Question: i want my rectangle to stop when the user press both left and right key. I researched about multiple key handlings but couldnt manage to find anything.
'''
package View;
import java.awt.*;
import java.awt.event.*;
import javax.swing.*;
public class GamePanel extends JPanel {
private final int WIDTH = 600, HEIGHT = 500;
// PROPERTIES
private Timer timer;
int x = 0;
int y = 475;
int velX = 0; // only left or right
// CONSTRUCTOR
public GamePanel() {
setSize(WIDTH, HEIGHT);
setBackground(new Color(240, 255, 255));
timer = new Timer(5, new MyTimerListener());
addKeyListener( new MyKeyListener());
setFocusable(true); // for key listening
setFocusTraversalKeysEnabled(false);
timer.start();
}
// METHODS
@Override
public void paintComponent(Graphics g) {
super.paintComponent(g);
g.setColor( new Color(201, 51, 51));
g.fillRoundRect(x, y, 80, 20, 15, 15);
}
public class MyTimerListener implements ActionListener {
@Override
public void actionPerformed(ActionEvent e) {
if ( x < 0 )
{
velX = 0;
x = 0;
}
if ( x > 520 )
{
velX = 0;
x = 520;
}
x = x + velX;
repaint();
}
}
public class MyKeyListener implements KeyListener {
@Override
public void keyPressed(KeyEvent e) {
int code = e.getKeyCode();
if ( code == KeyEvent.VK_LEFT )
velX = -1;
if ( code == KeyEvent.VK_RIGHT )
velX = 1;
}
@Override
public void keyReleased(KeyEvent e) {
velX = 0;
}
@Override
public void keyTyped(KeyEvent e) {}
}
}
'''
thanks for heeeeeeeeeeeeeeeeeeeeeeeeeeeeeeeeeeeeeeeeeeeeeeeeeeelp

![two muppets]
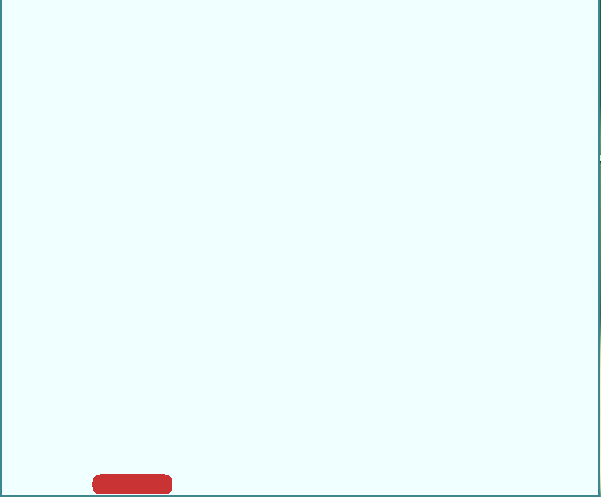
Answer: So again, use Key Bindings and not a KeyListener. You would want to use separate bindings for key press and release for both right and left arrow keys, and will want to have your key binding actions change the state of your program that will effect how the Swing Timer moves the paddle. In this example here (borrowed from another example of mine), I've created an enum, Direction to encapsulate the right and left directions, and have created a 'Map<Direction, Boolean>' that will associate a boolean with both right and left directions. A right arrow key press will change the map to associate the RIGHT direction with a 'true' boolean, and key release would do the opposite. The Timer would poll the Map to see where to move the paddle. For example:
'''
import java.awt.Color;
import java.awt.Dimension;
import java.awt.Graphics;
import java.awt.Graphics2D;
import java.awt.RenderingHints;
import java.awt.event.ActionEvent;
import java.awt.event.ActionListener;
import java.awt.event.KeyEvent;
import java.util.EnumMap;
import java.util.Map;
import javax.swing.*;
@SuppressWarnings("serial")
public class GamePanel2 extends JPanel {
private static final int PREF_W = 600;
private static final int PREF_H = 500;
private static final int PADDLE_Y = 475;
private static final int PADDLE_W = 80;
private static final int PADDLE_H = 20;
private static final int PADDLE_ARC = 15;
private static final int TIME_DELAY = 15;
public static final int VEL_X = 2;
private static final Color PADDLE_COLOR = new Color(201, 51, 51);
private int paddleX;
private Timer time = new Timer(TIME_DELAY, new TimerListener());
// key presses and releases will change the boolean values held in this Map
// When an arrow key is pressed, the direction-corresponding boolean is set true
// and likewise when the arrow key is released the direction corresponding boolean is false
private Map<Direction, Boolean> dirMap = new EnumMap<>(Direction.class);
public GamePanel2() {
setKeyBindings();
time.start();
}
private void setKeyBindings() {
int condition = WHEN_IN_FOCUSED_WINDOW;
InputMap inputMap = getInputMap(condition);
ActionMap actionMap = getActionMap();
// iterate through all the Direction enums
for (Direction direction : Direction.values()) {
// set all values to false
dirMap.put(direction, false);
// create two key strokes, one for pressed and one for released
int keyValue = direction.getKeyValue();
KeyStroke pressedKey = KeyStroke.getKeyStroke(keyValue, 0, false);
KeyStroke releasedKey = KeyStroke.getKeyStroke(keyValue, 0, true);
// create two Actions, one for pressed, one for released
Action pressedAction = new KeyAction(direction, true);
Action releasedAction = new KeyAction(direction, false);
// add keystroke to inputMap and use keystroke's toString as binding link
inputMap.put(pressedKey, pressedKey.toString());
inputMap.put(releasedKey, releasedKey.toString());
// link binding links to our actions
actionMap.put(pressedKey.toString(), pressedAction);
actionMap.put(releasedKey.toString(), releasedAction);
}
}
@Override
public Dimension getPreferredSize() {
if (isPreferredSizeSet()) {
return super.getPreferredSize();
}
return new Dimension(PREF_W, PREF_H);
}
@Override
protected void paintComponent(Graphics g) {
super.paintComponent(g);
Graphics2D g2 = (Graphics2D) g;
g2.setRenderingHint(RenderingHints.KEY_ANTIALIASING,
RenderingHints.VALUE_ANTIALIAS_ON);
g.setColor(PADDLE_COLOR);
g.fillRoundRect(paddleX, PADDLE_Y, PADDLE_W, PADDLE_H, PADDLE_ARC, PADDLE_ARC);
}
private class TimerListener implements ActionListener {
@Override
public void actionPerformed(ActionEvent e) {
// if JPanel no longer displayed, stop the Timer
if (!GamePanel2.this.isDisplayable()) {
((Timer) e.getSource()).stop();
}
// here's the key: iterate through the Direction enum
for (Direction direction : Direction.values()) {
// get corresponding boolean from dirMap
// and if true, change location of x and y
if (dirMap.get(direction)) {
int possibleX = paddleX + VEL_X * direction.getDeltaX();
if (direction == direction.RIGHT && possibleX + PADDLE_W <= getWidth()) {
paddleX = possibleX;
}
if (direction == Direction.LEFT && possibleX >= 0) {
paddleX = possibleX;
}
}
}
repaint();
}
}
private class KeyAction extends AbstractAction {
private Direction direction;
private boolean pressed;
public KeyAction(Direction direction, boolean pressed) {
this.direction = direction;
this.pressed = pressed;
}
@Override
public void actionPerformed(ActionEvent e) {
dirMap.put(direction, pressed); // key press simply changes the map, that's it.
}
}
private static void createAndShowGui() {
GamePanel2 mainPanel = new GamePanel2();
JFrame frame = new JFrame("GamePanel2");
frame.setDefaultCloseOperation(JFrame.DISPOSE_ON_CLOSE);
frame.getContentPane().add(mainPanel);
frame.pack();
frame.setLocationByPlatform(true);
frame.setVisible(true);
}
public static void main(String[] args) {
SwingUtilities.invokeLater(new Runnable() {
public void run() {
createAndShowGui();
}
});
}
}
enum Direction {
LEFT("Left", KeyEvent.VK_LEFT, -1),
RIGHT("Right", KeyEvent.VK_RIGHT, 1);
private String text;
private int keyValue; // KeyEvent.VK_?
private int deltaX;
Direction(String text, int keyValue, int deltaX) {
this.text = text;
this.keyValue = keyValue;
this.deltaX = deltaX;
}
public String getText() {
return text;
}
public int getKeyValue() {
return keyValue;
}
@Override
public String toString() {
return text;
}
public int getDeltaX() {
return deltaX;
}
}
'''